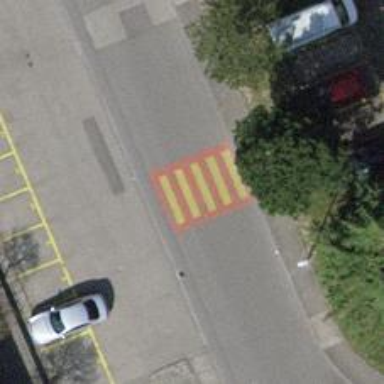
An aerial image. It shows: Marked crossing on asphalt footway.